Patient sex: F
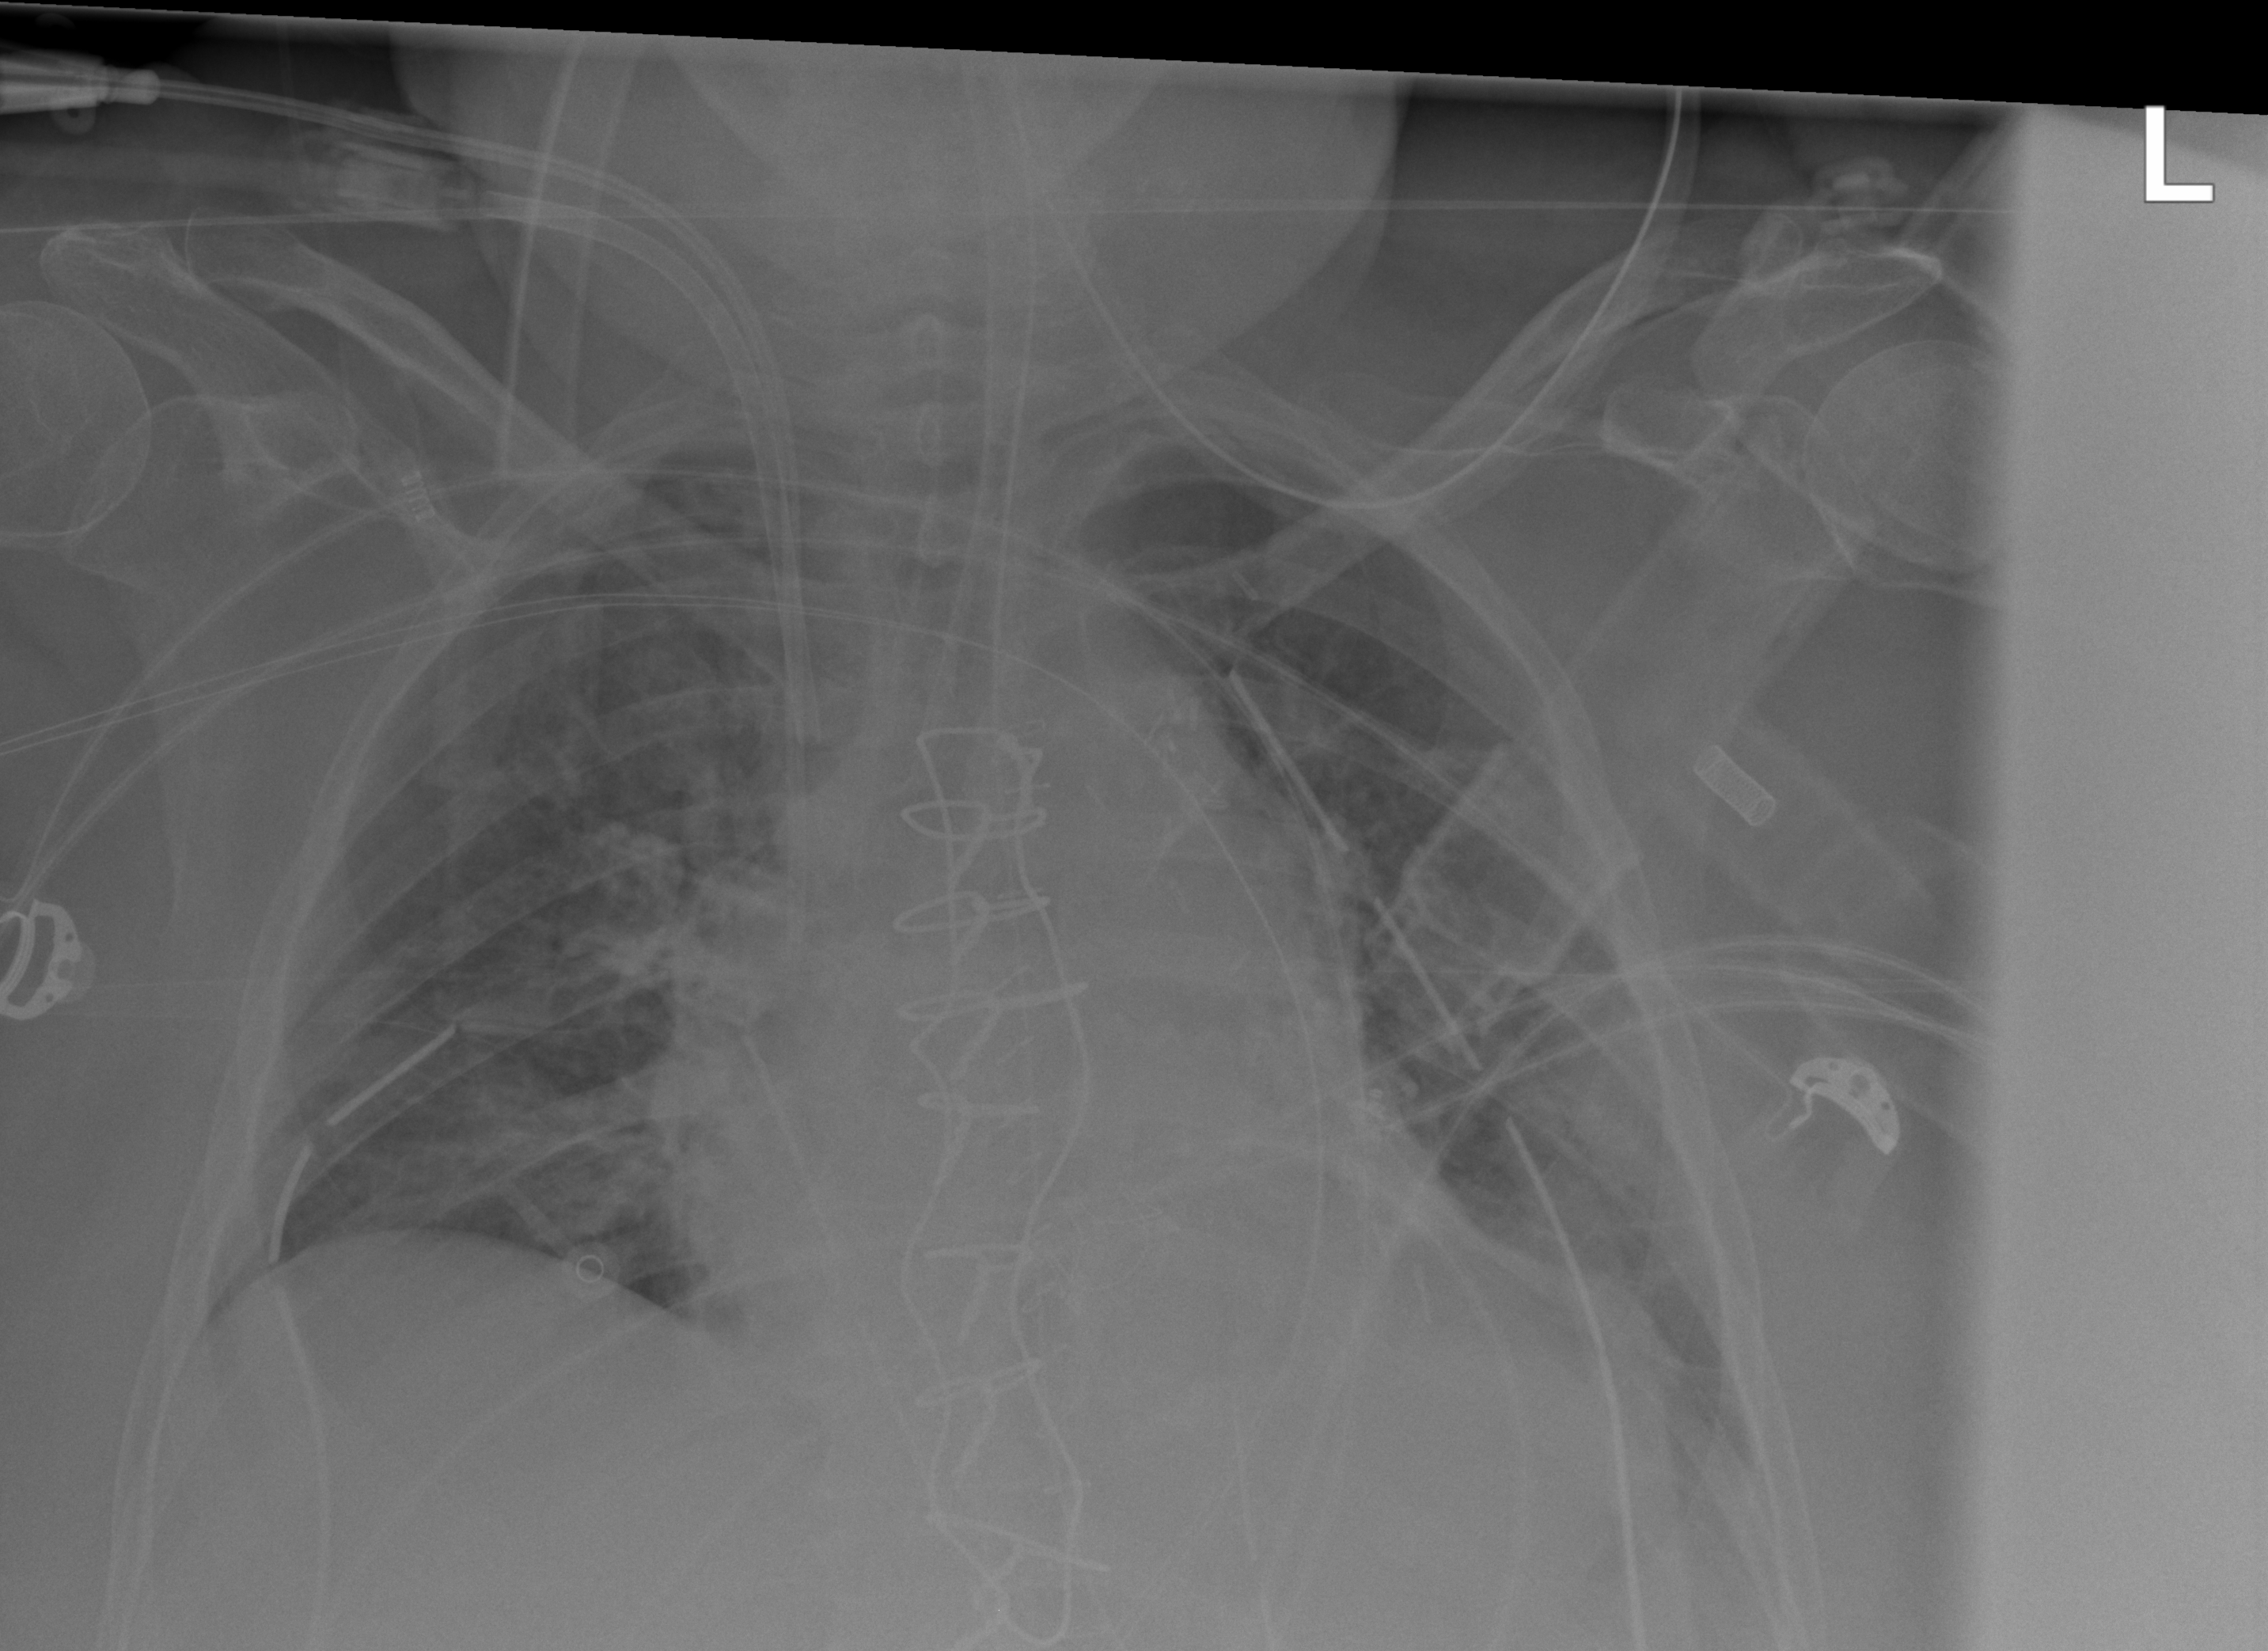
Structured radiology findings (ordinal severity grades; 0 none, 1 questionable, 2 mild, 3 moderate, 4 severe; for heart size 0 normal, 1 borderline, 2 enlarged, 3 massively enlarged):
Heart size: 2
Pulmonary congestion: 2
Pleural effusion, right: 0
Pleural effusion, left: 0
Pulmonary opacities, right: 0
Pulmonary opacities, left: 0
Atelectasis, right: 2
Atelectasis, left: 2